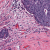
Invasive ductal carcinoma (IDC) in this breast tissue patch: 0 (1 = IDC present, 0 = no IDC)